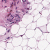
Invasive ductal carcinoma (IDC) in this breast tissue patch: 0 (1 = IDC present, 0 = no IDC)